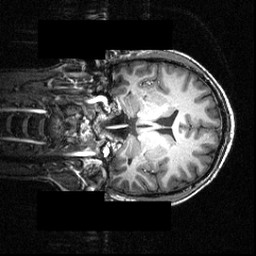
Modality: T1w
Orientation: coronal
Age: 27
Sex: male
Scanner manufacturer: siemens
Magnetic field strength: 3.951 T
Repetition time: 1.5 s
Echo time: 0.00335 s